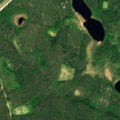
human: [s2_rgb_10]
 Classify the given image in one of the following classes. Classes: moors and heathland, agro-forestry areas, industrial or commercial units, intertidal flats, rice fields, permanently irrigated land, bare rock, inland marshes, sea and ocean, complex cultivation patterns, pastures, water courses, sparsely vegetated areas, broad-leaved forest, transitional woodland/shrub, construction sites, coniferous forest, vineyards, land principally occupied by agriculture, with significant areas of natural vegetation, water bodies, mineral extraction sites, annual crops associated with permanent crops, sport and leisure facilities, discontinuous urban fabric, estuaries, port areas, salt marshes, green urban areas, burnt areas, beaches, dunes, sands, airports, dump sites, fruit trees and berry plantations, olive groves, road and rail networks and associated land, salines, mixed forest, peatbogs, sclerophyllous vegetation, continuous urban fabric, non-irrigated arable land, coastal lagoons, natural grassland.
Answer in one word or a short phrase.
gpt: coniferous forest